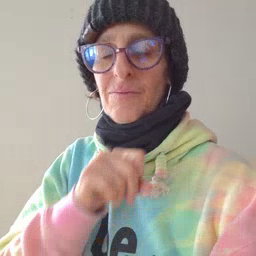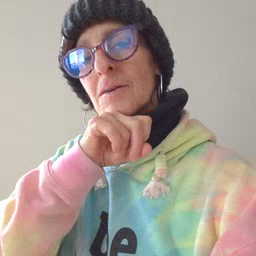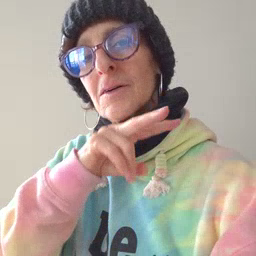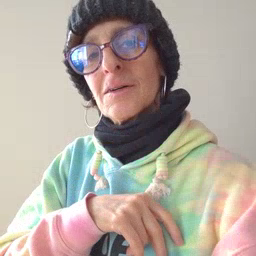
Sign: frog